九年级 · 画法几何学
1672 年, 丹麦数学家莫尔在他的著作《欧几里得作图》中指出: 只用圆规可以完成一切尺规作图. 1797 年, 意大利数学家马斯凯罗尼又独立发现此结论, 并写在他的著作《圆规的几何学》中. 请你利用数学家们发现的结论, 完成下面的作图题:

如图, 已知 $\odot O, \mathrm{~A}$ 是 $\odot O$ 上一点, 只用圆规将 $\odot O$ 的圆周四等分. (按如下步骤完成,保留作图痕迹）

(1)以点 $\mathrm{A}$ 为圆心, $O A$ 长为半径, 自点 $\mathrm{A}$ 起, 在 $\odot O$ 上逆时针方向顺次截取 $A B=B C=C D$; (2)分别以点 $\mathrm{A}$, 点 $D$ 为圆心, $A C$ 长为半径作弧, 两弧交于 $\odot O$ 上方点 $E$;

(3)以点 $\mathrm{A}$ 为圆心, $O E$ 长为半径作弧交 $\odot O$ 于 $G, H$ 两点. 即点 $\mathrm{A}, G, D, H$ 将 $\odot O$的圆周四等分.

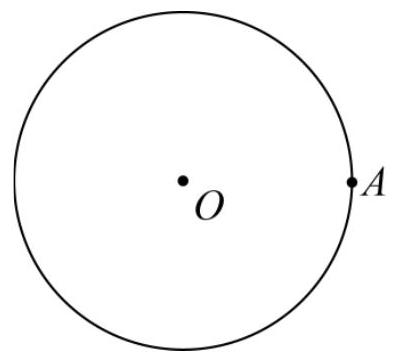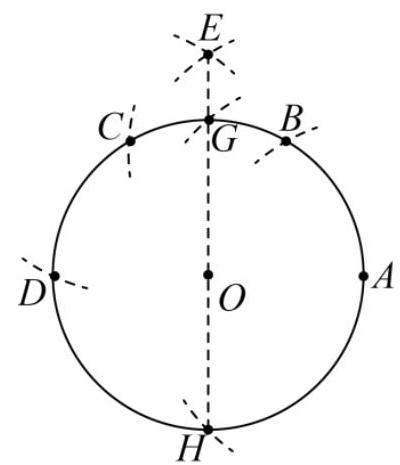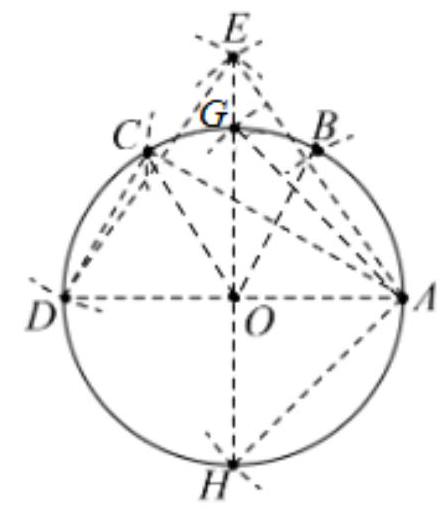
答案:  见解析

解析: 根据作图提示逐步完成作图即可. 再根据图形基本性质进行证明即可.

【详解】解：如图，

即点 $\mathrm{A}, G, D, H$ 把 $\odot O$ 的圆周四等分.

理由如下:

如图, 连接 $O B, O C, A G, A E, D E, A C, D C, O E, O H, O G, A H$,

由作图可得: $A B=B C=C D$, 且 $O A=O B=A B$,
$\therefore \triangle A O B$ 为等边三角形, $\angle A O B=60^{\circ}$,

同理可得: $\angle B O C=\angle C O D=60^{\circ}$,

$\therefore \angle A O B+\angle B O C+\angle C O D=180^{\circ}$,

$\therefore A, O, D$ 三点共线, $A D$ 为直径,

$\therefore \angle A C D=90^{\circ}$,

设 $C D=x$, 而 $\angle D A C=30^{\circ}$ ，

$\therefore A D=2 x, \quad A C=\sqrt{3} x$,

由作图可得: $D E=A E=A C=\sqrt{3} x$, 而 $O A=O D=x$,

$\therefore E O \perp A D, \quad O E=\sqrt{D E^{2}-O D^{2}}=\sqrt{2} x$,

$\therefore$ 由作图可得 $A G=A H=\sqrt{2} x$,

而 $O A=O H=x$,

$\therefore O A^{2}+O H^{2}=2 x^{2}=A H^{2}$,

$\therefore \angle A O H=90^{\circ}$,

同理 $\angle A O G=90^{\circ}=\angle D O G=\angle D O H$,

$\therefore$ 点 $\mathrm{A}, G, D, H$ 把 $\odot O$ 的圆周四等分.

【点睛】本题考查的是等腰三角形的性质, 圆弧与圆心角之间的关系, 等边三角形的判定与性质，勾股定理与勾股定理的逆定理的应用，圆周角定理的应用，熟练掌握图形的基本性质并灵活应用于作图是解本题的关键.